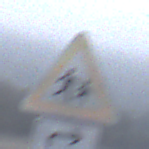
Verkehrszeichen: KinderLinks
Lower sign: RichtungsangabeDurchPfeile5
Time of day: MorningAfternoon
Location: Outdoor (Suburban)
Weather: Overcast
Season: NotSpecified
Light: Natural